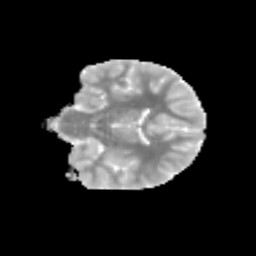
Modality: MD
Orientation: coronal
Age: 10
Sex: female
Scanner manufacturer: siemens
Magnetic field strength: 3 T
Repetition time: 3.8 s
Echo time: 0.07 s